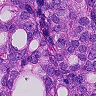
Metastatic tissue present: yes